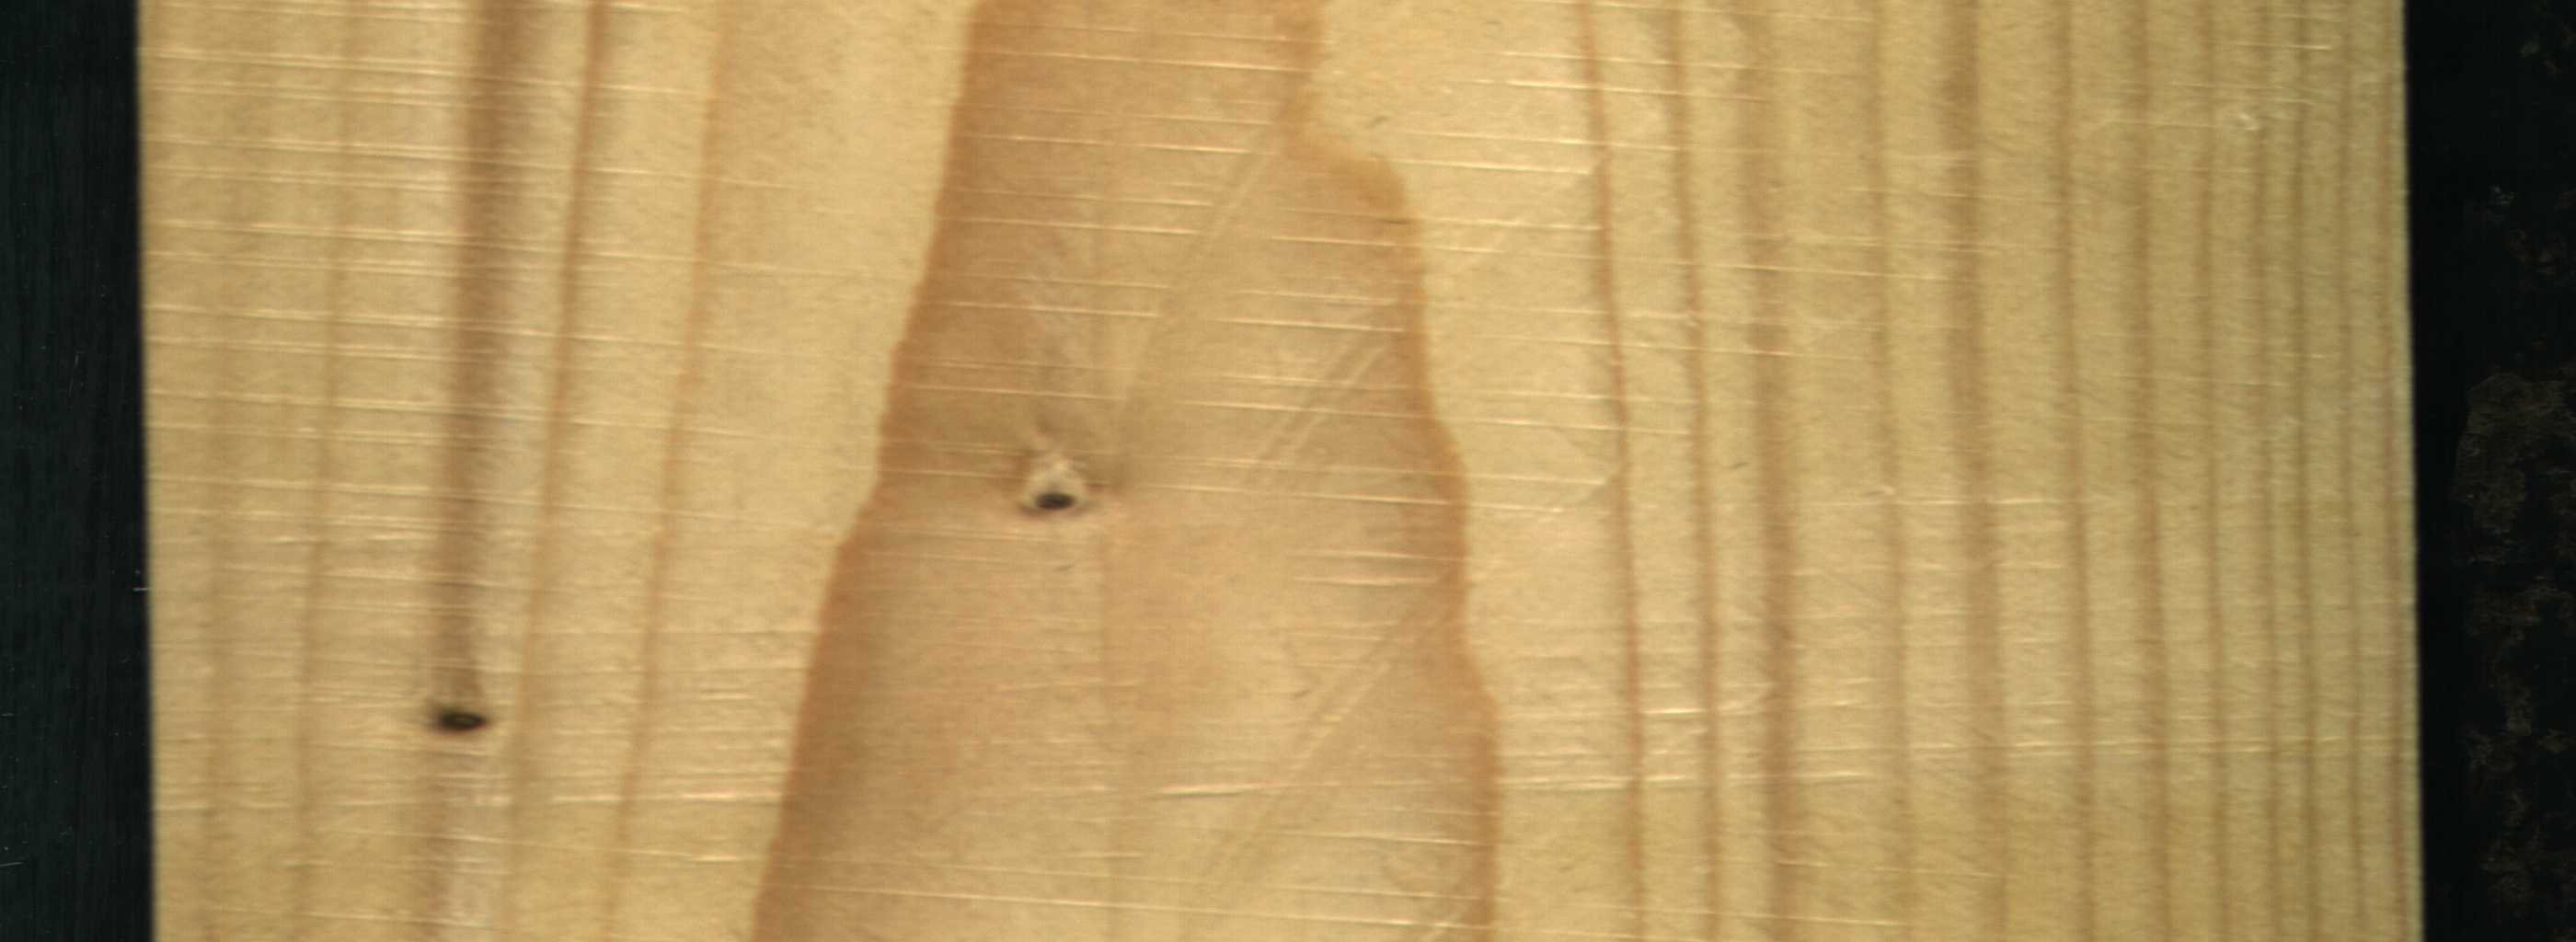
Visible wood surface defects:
Dead_Knot
Dead_Knot